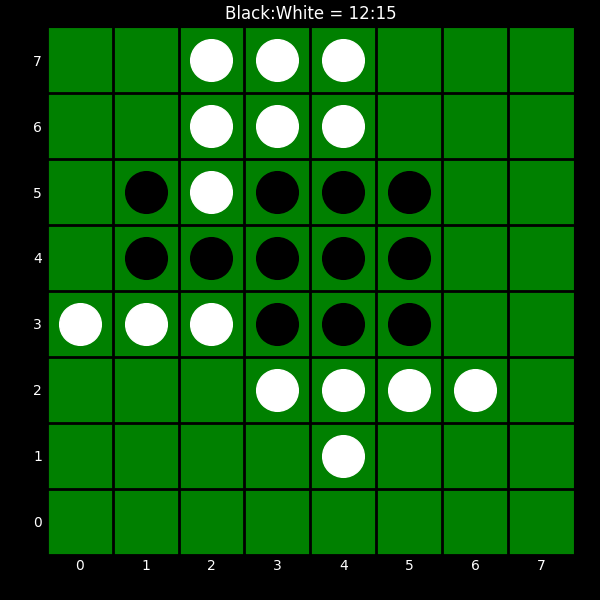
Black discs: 12
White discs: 15